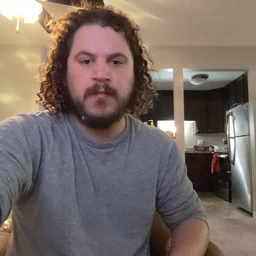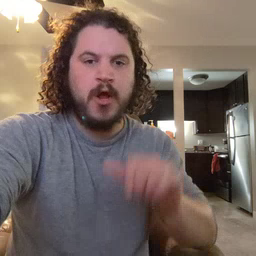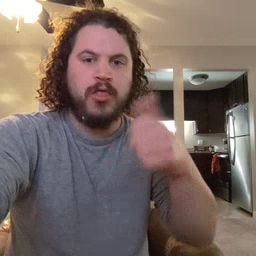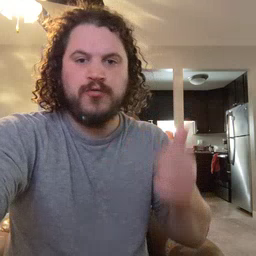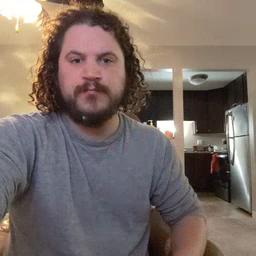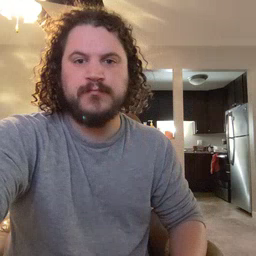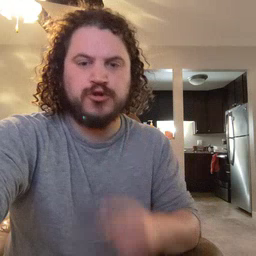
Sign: another